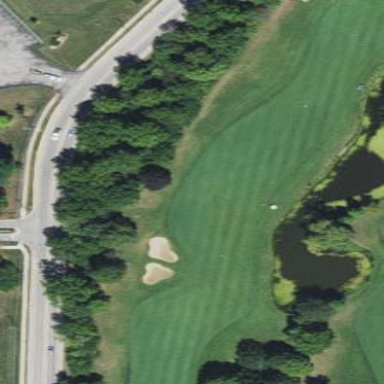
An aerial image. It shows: Golf fairway surrounded by grass.